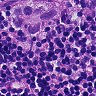
Metastatic tissue present: yes